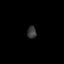
Tissue: skin
Cell type: Others
Senescence score: 0.6758
Nuclear area (px): 109
Mean DAPI intensity: 56.56